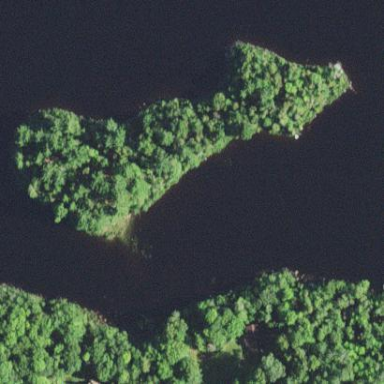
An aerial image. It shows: Island.